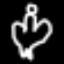
Label: angel